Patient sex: M
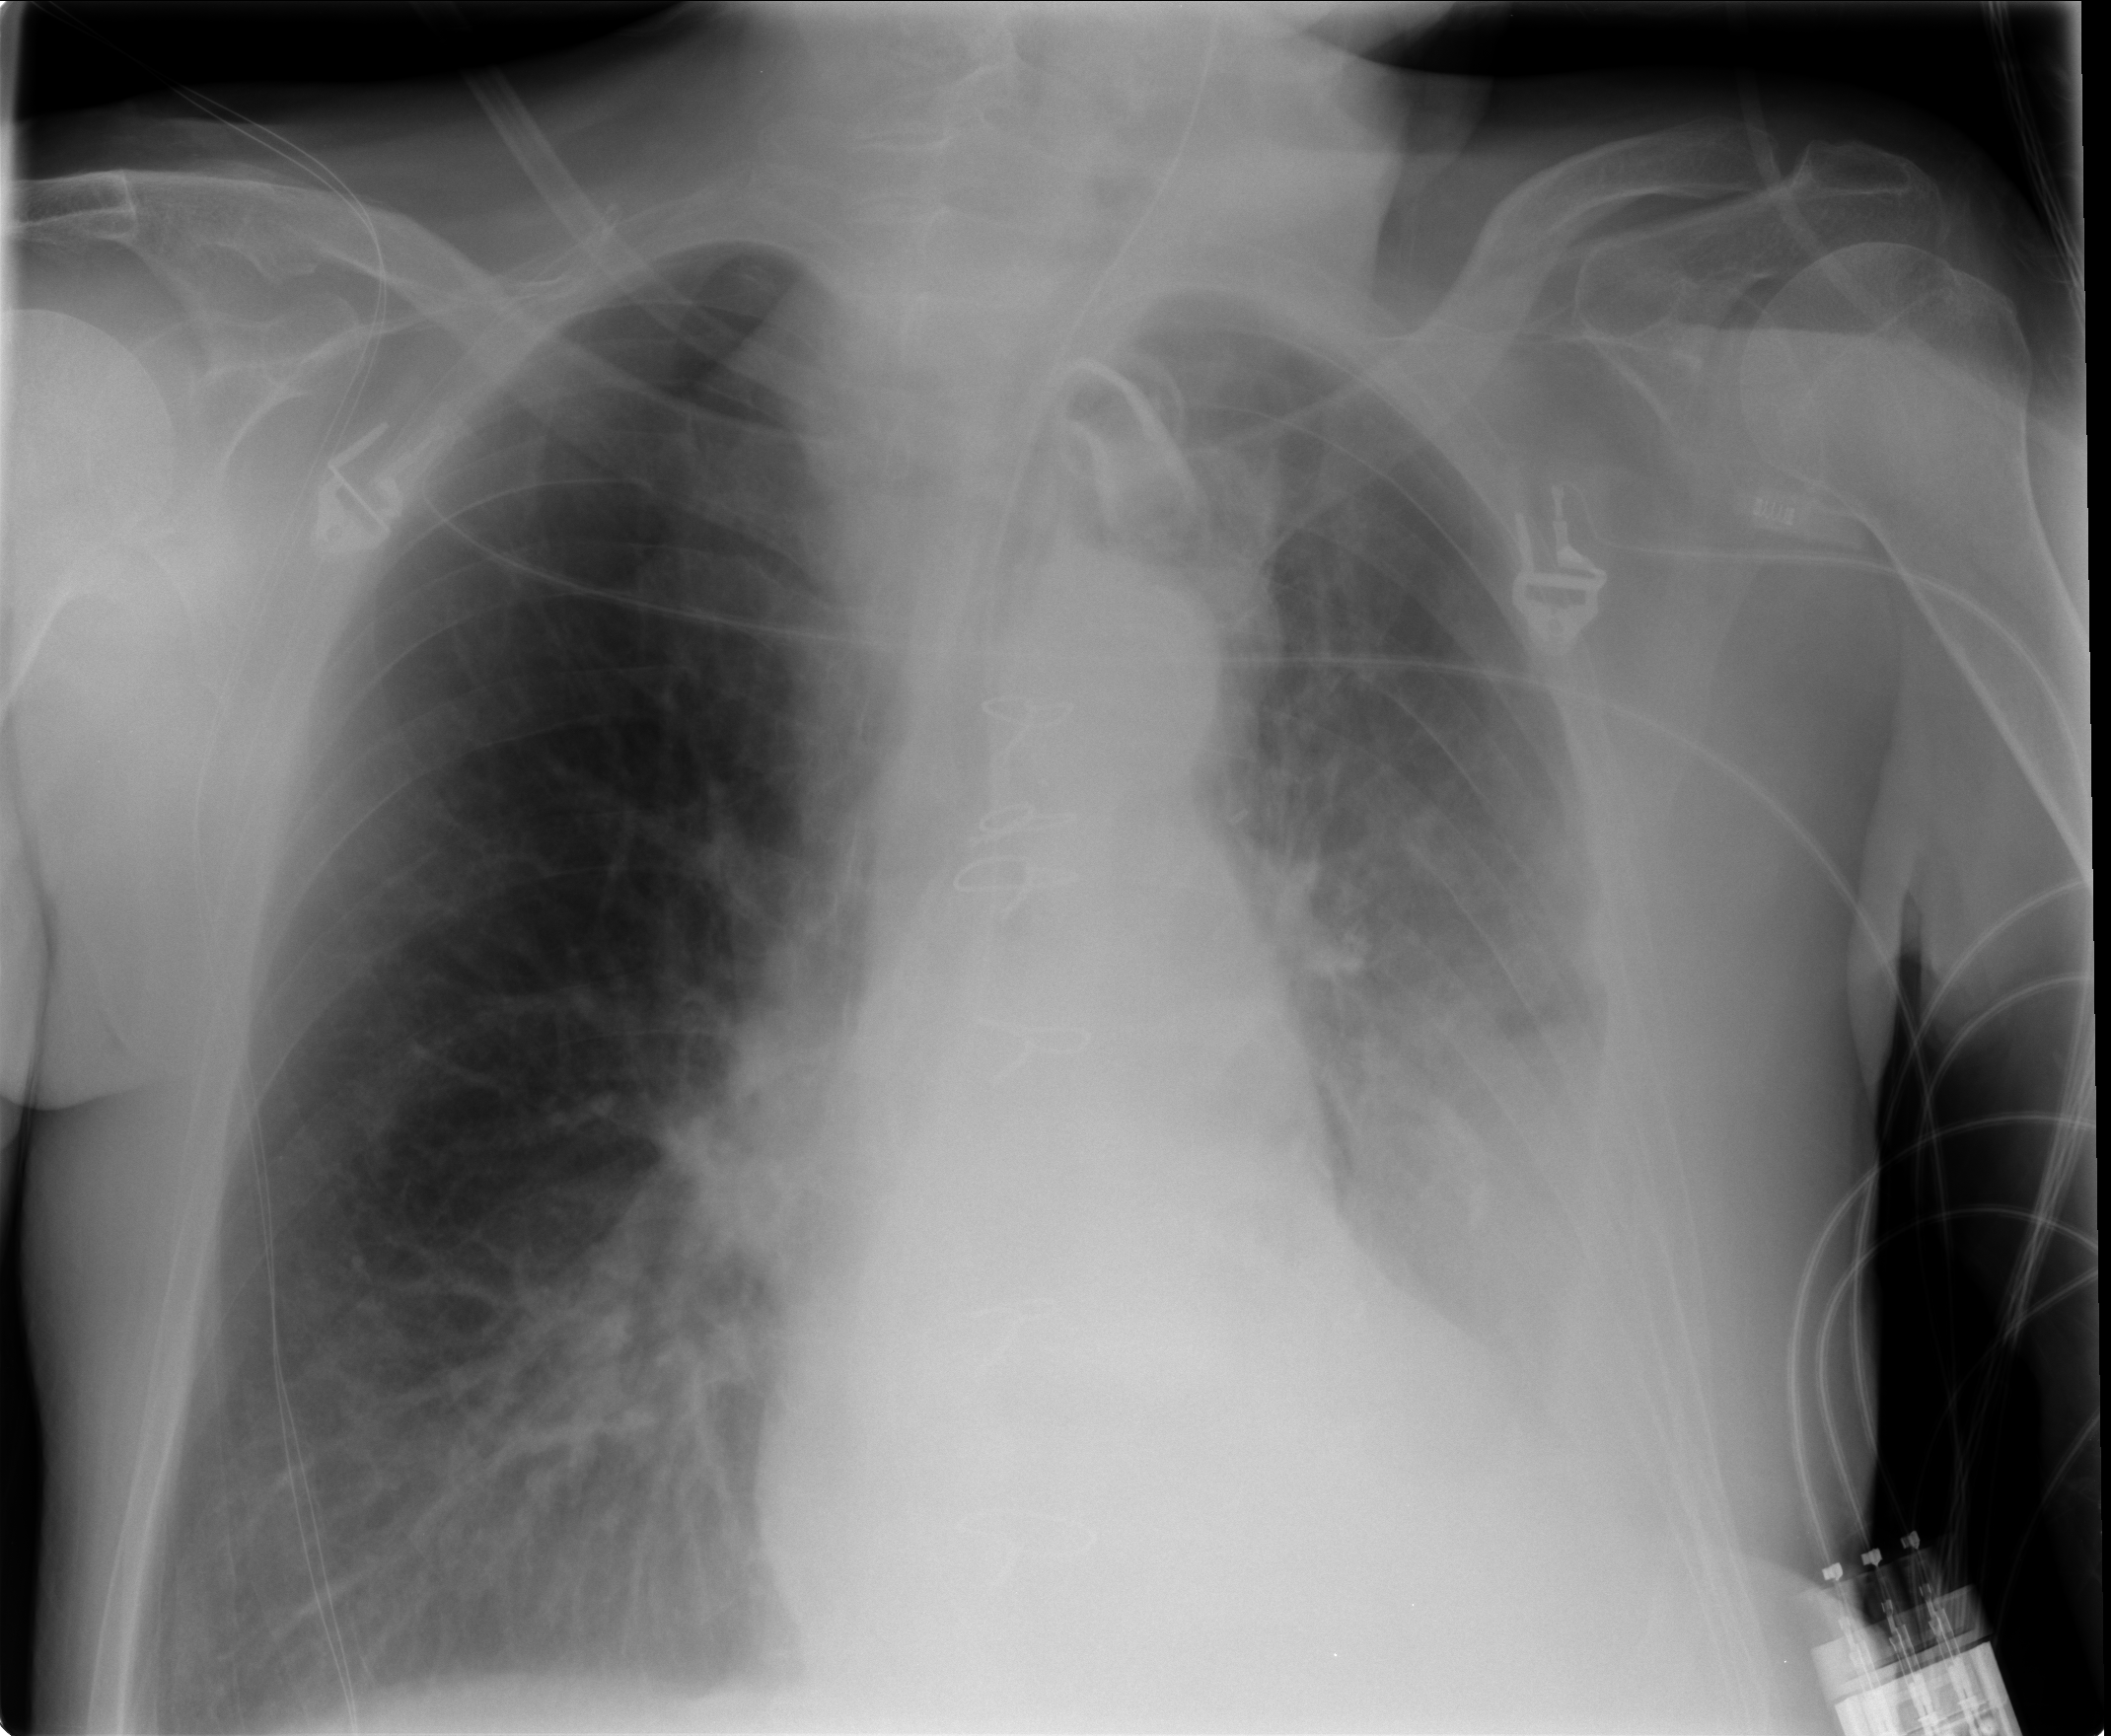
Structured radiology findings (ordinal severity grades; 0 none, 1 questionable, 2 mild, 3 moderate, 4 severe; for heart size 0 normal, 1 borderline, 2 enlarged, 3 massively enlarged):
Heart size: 1
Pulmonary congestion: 0
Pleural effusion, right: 0
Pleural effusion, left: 3
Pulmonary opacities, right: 2
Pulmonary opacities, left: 3
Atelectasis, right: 1
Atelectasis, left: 3